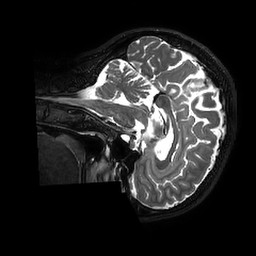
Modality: T2w
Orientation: sagittal
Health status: ill
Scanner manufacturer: philips
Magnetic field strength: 3 T
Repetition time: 2.5 s
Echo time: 0.331 s